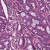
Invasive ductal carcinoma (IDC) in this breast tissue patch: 1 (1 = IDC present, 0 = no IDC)